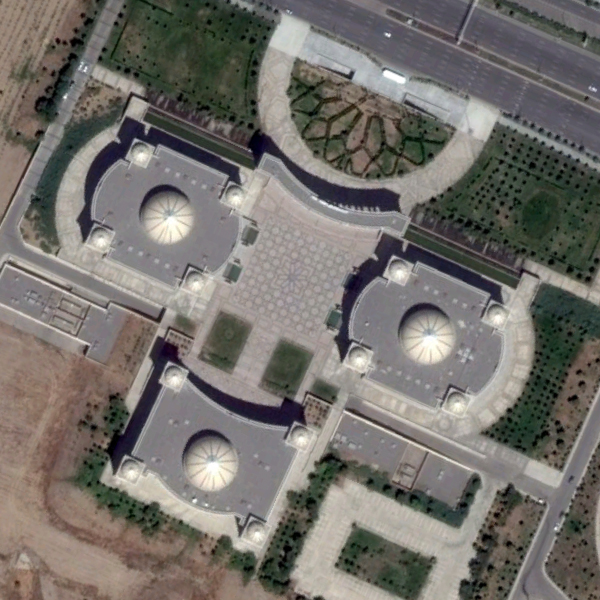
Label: Square